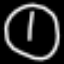
Label: clock